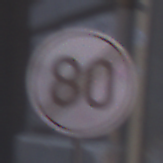
Verkehrszeichen: EndeGeschwindigkeit80
Umgebung: Outdoor, Urban
Tageszeit: MorningAfternoon
Wetter: PartlyCloudy
Licht: Natural
Jahreszeit: NotSpecified
Kontrast: MediumContrast